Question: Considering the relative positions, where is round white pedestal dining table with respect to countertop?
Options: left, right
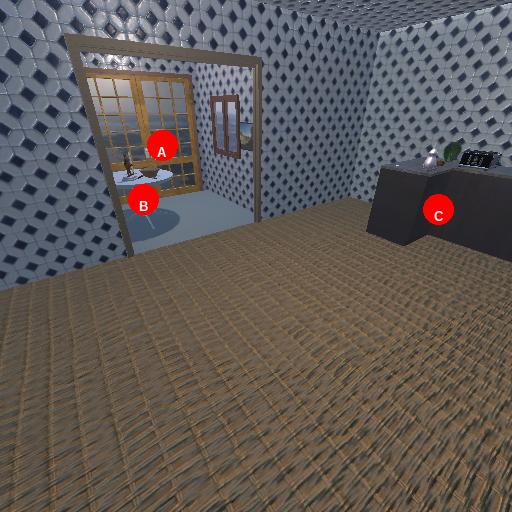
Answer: left